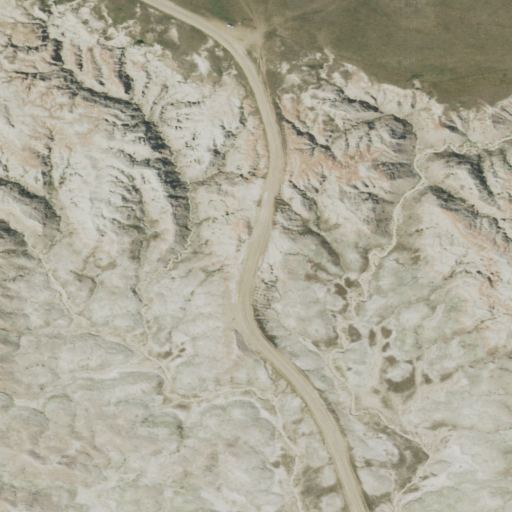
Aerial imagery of gap in South Dakota named Chamberlain Pass containing barren land, grassland, medium intensity development, high intensity development, low intensity development, and open development